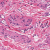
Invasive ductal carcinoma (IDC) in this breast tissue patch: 0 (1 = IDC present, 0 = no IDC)